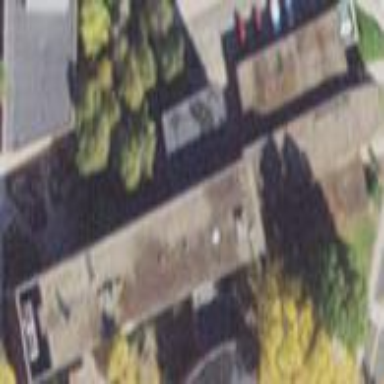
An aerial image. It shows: Arts center located within university building.